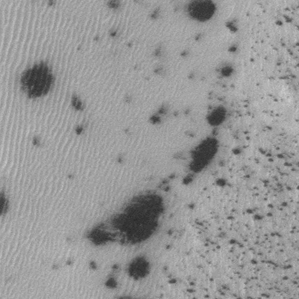
Label: frost